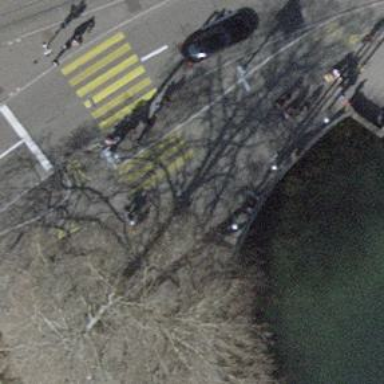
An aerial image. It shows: Kerb barrier.